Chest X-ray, PA view. Patient: 59 years old, sex M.
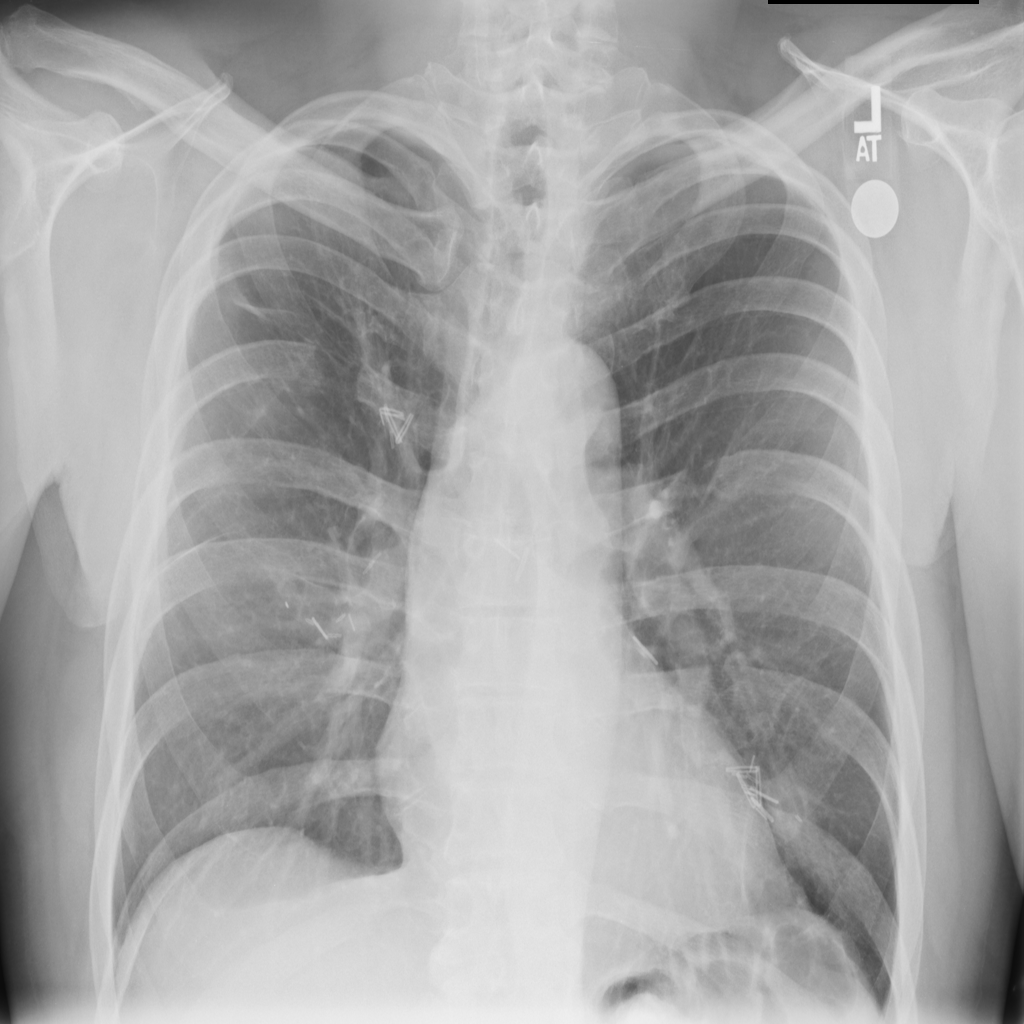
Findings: No Finding